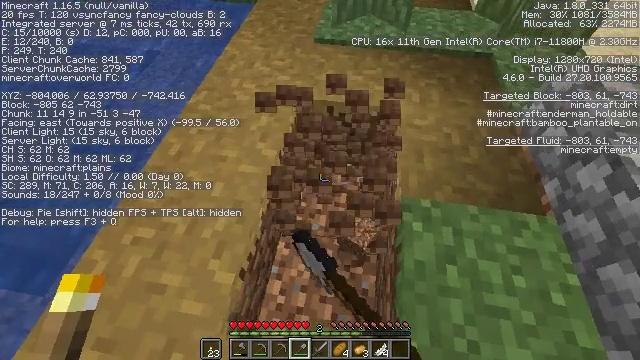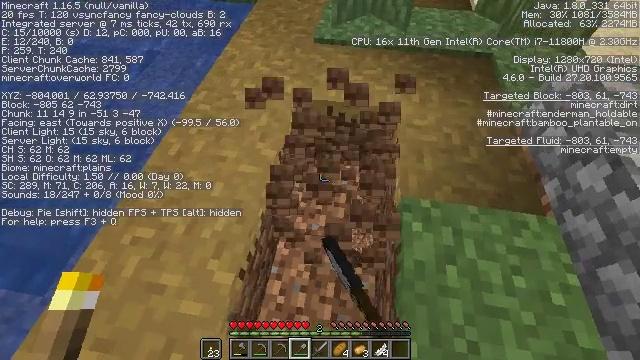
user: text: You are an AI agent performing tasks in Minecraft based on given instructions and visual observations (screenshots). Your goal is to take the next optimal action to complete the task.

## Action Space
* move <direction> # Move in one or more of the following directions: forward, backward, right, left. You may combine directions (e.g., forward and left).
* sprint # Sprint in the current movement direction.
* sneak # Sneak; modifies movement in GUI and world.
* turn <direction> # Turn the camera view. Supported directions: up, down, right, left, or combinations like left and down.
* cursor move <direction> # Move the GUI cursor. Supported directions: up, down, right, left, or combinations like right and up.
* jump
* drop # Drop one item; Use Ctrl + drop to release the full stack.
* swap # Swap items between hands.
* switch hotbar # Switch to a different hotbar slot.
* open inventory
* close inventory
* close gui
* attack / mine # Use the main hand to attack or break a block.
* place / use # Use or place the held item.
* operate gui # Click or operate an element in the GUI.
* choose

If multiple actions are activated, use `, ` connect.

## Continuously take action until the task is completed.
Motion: motion action
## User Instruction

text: Mine the grass path to create a new path.
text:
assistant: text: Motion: attack / mine
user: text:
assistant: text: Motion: attack / mine